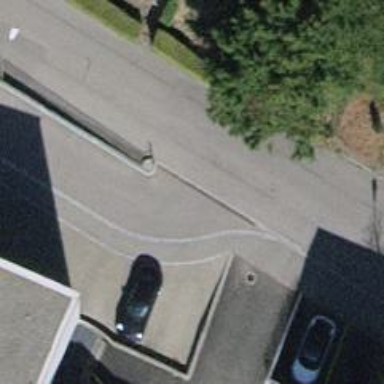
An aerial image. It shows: Residential road with asphalt surface. There is asphalt sidewalk on the right side.